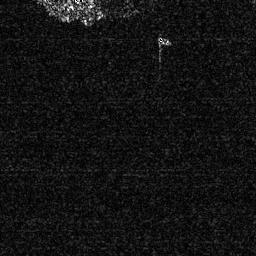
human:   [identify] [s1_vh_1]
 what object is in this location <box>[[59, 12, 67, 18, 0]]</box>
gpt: <ref>1 small ship at the top</ref>